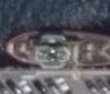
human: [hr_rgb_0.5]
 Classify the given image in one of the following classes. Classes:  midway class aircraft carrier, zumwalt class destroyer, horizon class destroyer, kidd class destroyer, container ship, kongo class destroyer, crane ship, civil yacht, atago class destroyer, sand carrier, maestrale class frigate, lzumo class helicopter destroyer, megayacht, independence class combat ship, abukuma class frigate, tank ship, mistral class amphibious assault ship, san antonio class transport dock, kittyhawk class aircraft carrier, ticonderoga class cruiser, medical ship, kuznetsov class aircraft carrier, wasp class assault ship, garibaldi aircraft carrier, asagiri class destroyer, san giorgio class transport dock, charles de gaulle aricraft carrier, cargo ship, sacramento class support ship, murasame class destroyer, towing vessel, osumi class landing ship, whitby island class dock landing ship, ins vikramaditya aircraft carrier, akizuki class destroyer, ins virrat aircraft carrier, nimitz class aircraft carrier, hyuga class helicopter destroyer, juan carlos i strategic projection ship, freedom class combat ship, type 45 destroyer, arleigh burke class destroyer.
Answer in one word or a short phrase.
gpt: Towing vessel